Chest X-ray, PA view. Patient: 71 years old, sex F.
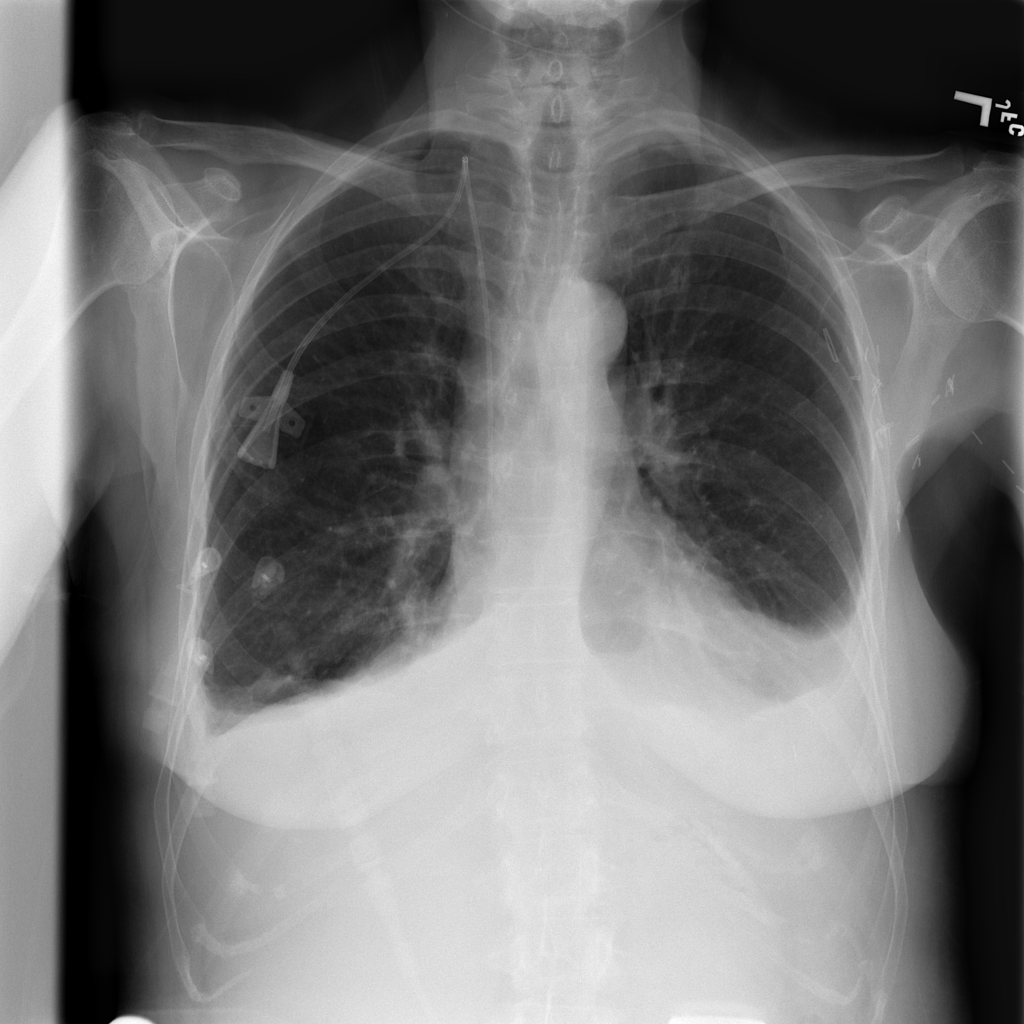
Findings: Atelectasis, Effusion, Infiltration